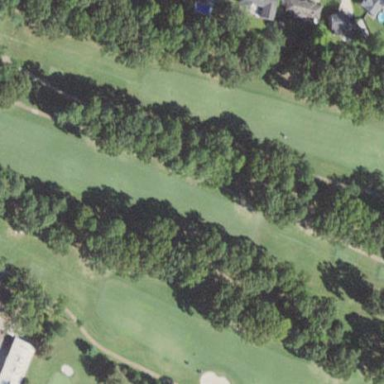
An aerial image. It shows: Area of rough grass used for golf.